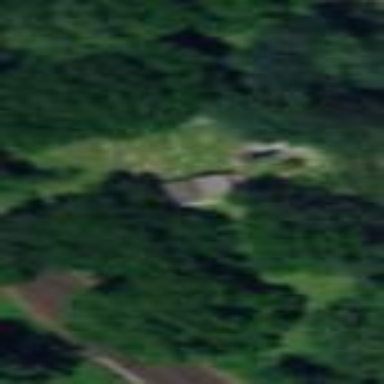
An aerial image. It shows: Cemetery.